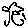
Label: tree